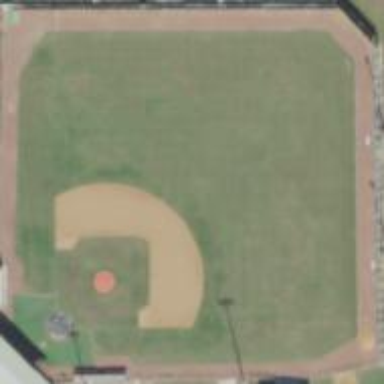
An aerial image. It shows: Baseball pitch for leisure land activities.